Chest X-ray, PA view. Patient: 38 years old, sex M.
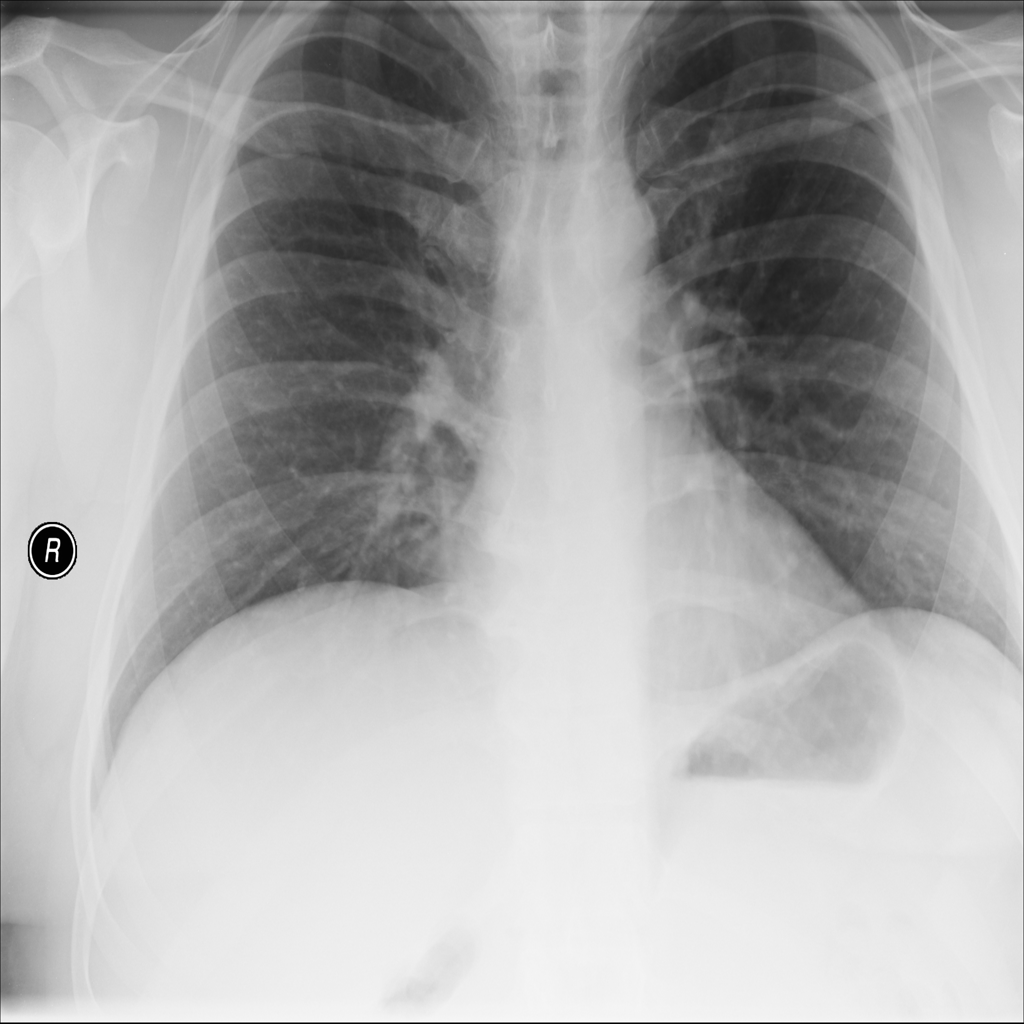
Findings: No Finding